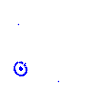
Particle: proton